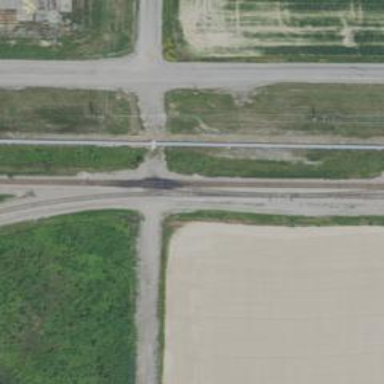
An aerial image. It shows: Rail spur service.